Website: apple
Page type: billing-address
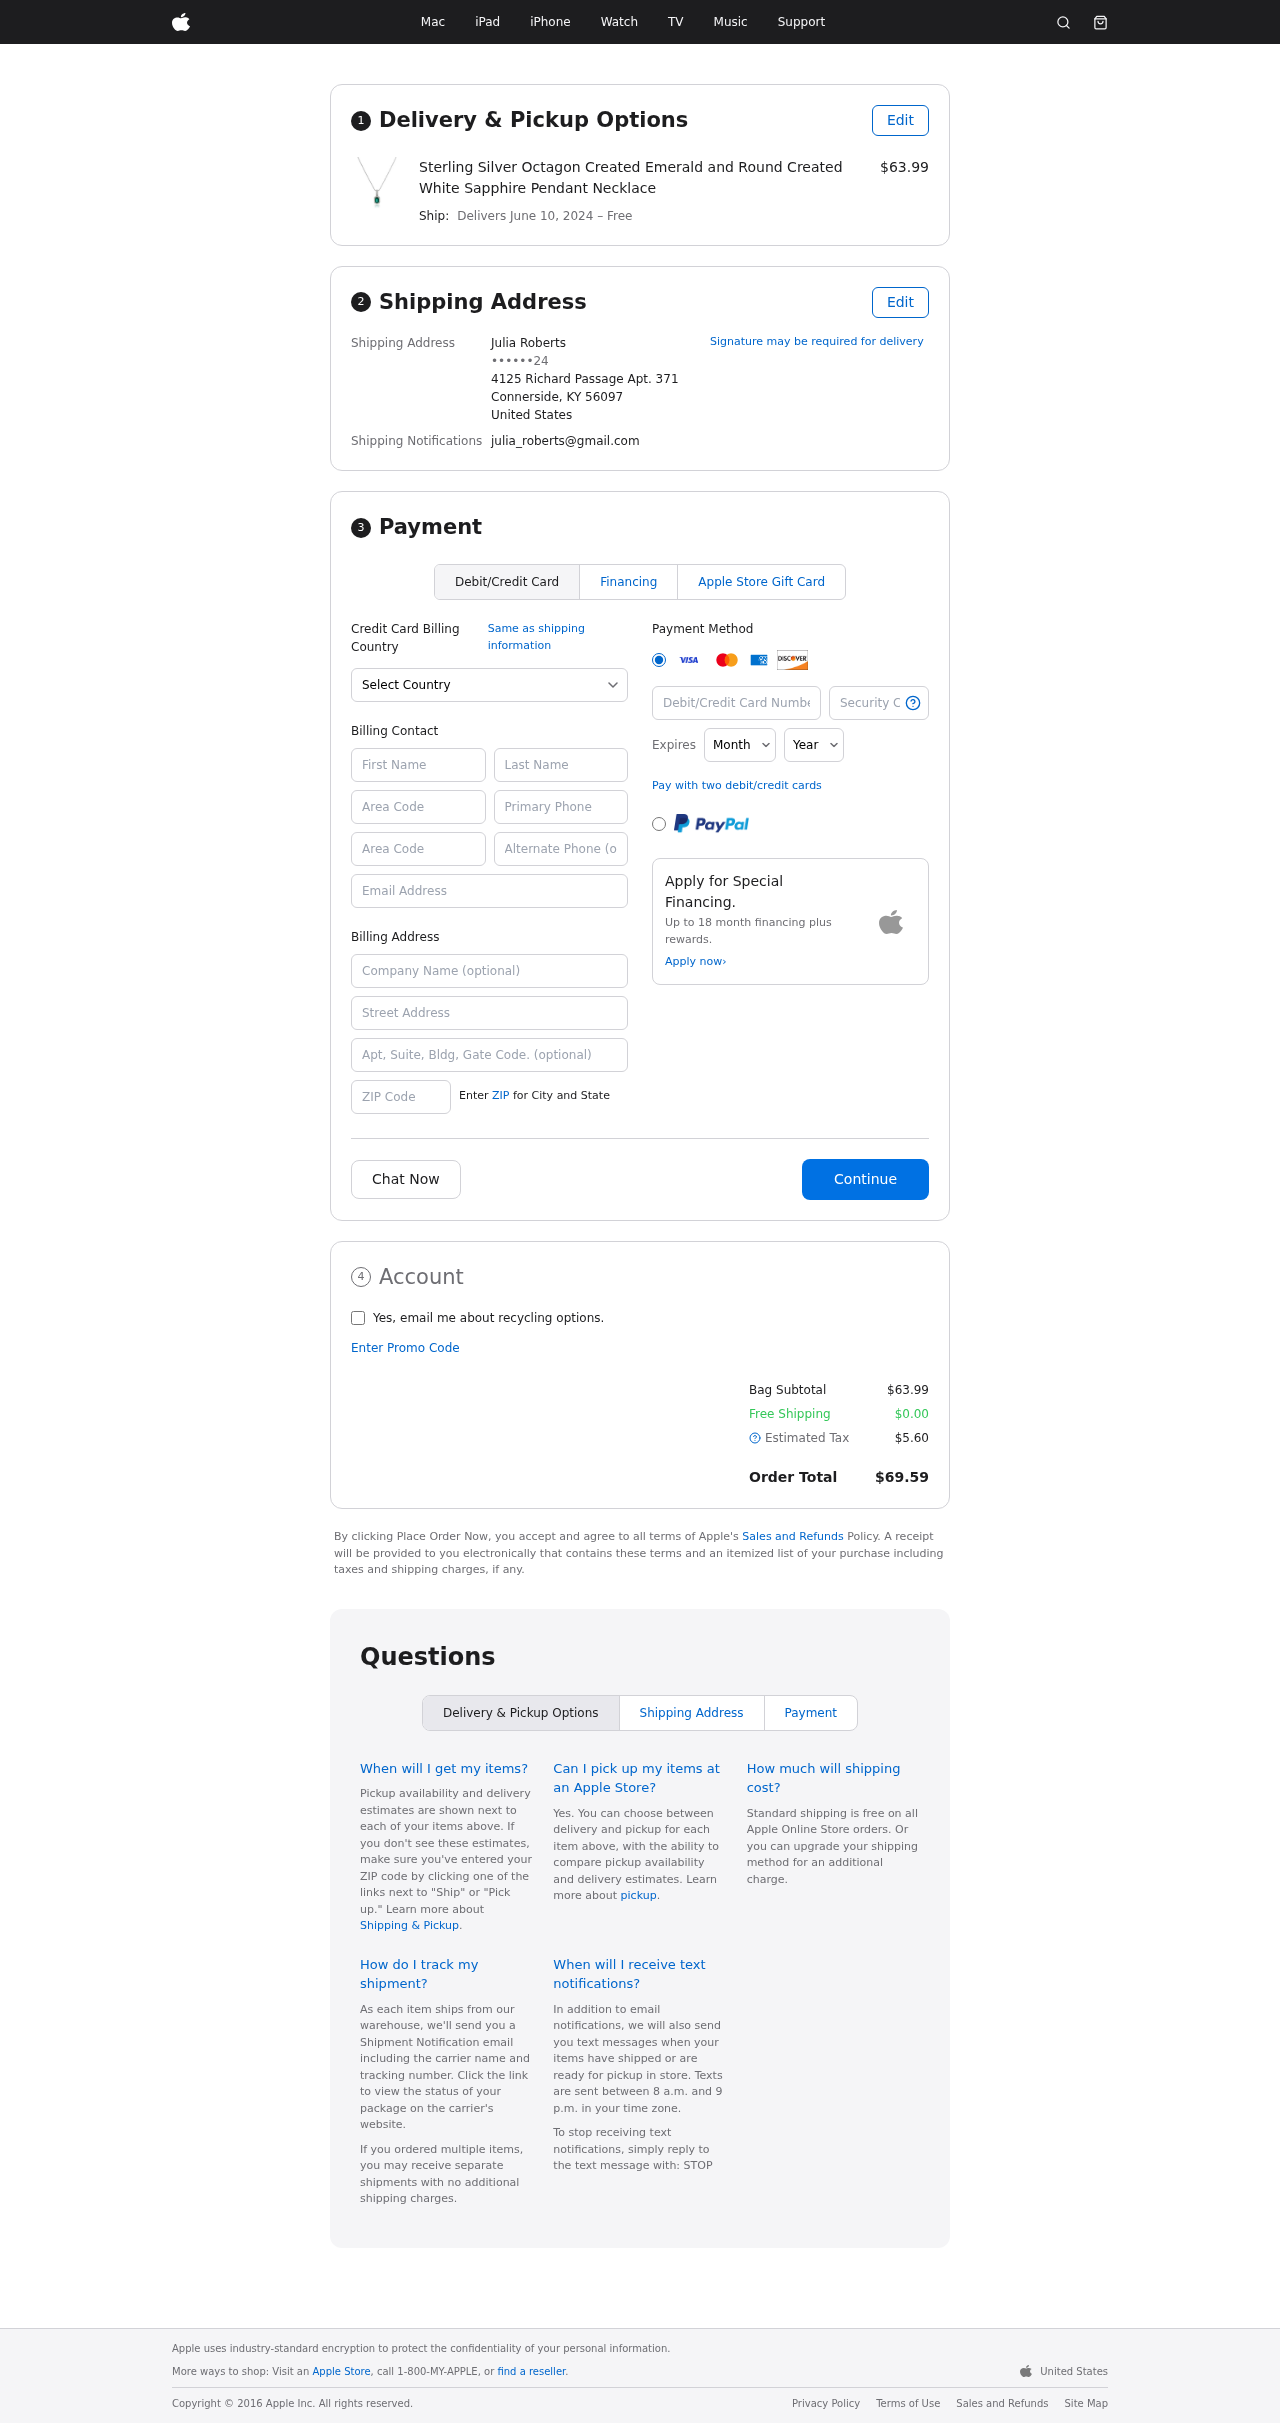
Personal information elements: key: PII_CARD_CVV
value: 7250
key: PII_CARD_EXPIRY_MONTH
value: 07
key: PII_CARD_EXPIRY_YEAR
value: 30
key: PII_CARD_NUMBER
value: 3711 5304 4481 289
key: PII_CITY_STATE_ZIP
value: Connerside, KY 56097
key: PII_COUNTRY
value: United States
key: PII_EMAIL
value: julia_roberts@gmail.com
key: PII_FULLNAME
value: Julia Roberts
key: PII_STREET
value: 4125 Richard Passage Apt. 371
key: PII_DOB_DAY
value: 24
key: PII_DOB_DAY_NUMERIC
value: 24
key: PII_BILLING_FIRSTNAME
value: Julia
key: PII_BILLING_LASTNAME
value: Roberts
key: PII_BILLING_PHONE_AREA
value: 322
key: PII_BILLING_PHONE
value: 3229952924
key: PII_BILLING_EMAIL
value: julia_roberts@gmail.com
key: PII_BILLING_STREET
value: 4125 Richard Passage Apt. 371
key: PII_BILLING_POSTCODE
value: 56097
Product elements: key: PRODUCT1_NAME
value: Sterling Silver Octagon Created Emerald and Round Created White Sapphire Pendant Necklace
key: PRODUCT1_PRICE
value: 63.99
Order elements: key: ORDER_DELIVERY_DATE
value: June 10, 2024
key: ORDER_SUBTOTAL
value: $63.99
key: ORDER_SHIPPING_COST
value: $0.00
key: ORDER_TAX
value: $5.60
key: ORDER_TOTAL
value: $69.59